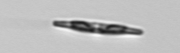
Label: pennate